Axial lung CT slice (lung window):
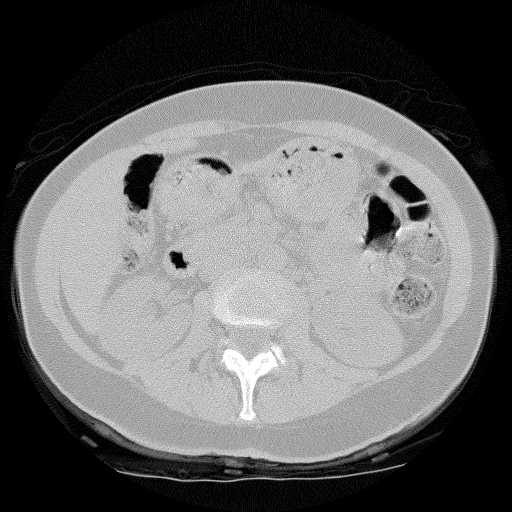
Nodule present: no